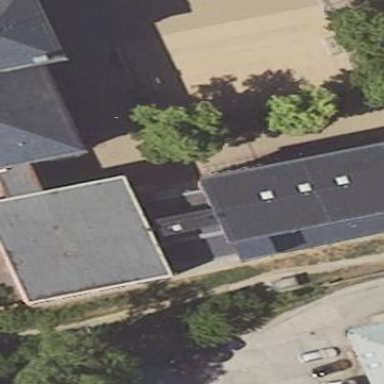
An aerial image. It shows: Flat roofed building with black roof.